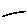
Label: line